Field crop: maize
Growth stage: 2
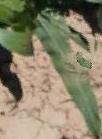
Species: maize